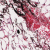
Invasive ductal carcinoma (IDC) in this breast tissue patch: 0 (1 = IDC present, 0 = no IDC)